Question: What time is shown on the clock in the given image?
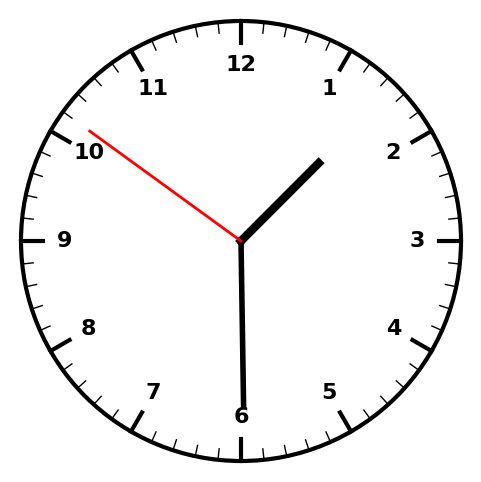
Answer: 01:29:51